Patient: sex M, age 75
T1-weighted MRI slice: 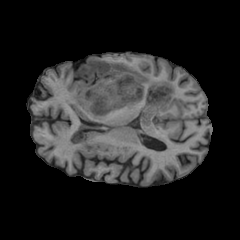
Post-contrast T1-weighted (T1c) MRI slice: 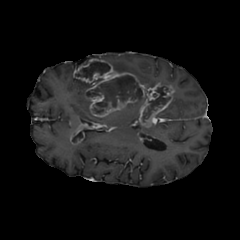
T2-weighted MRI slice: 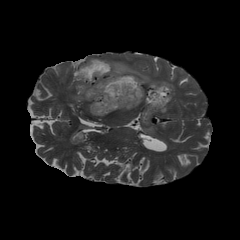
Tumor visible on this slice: yes
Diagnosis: Glioblastoma, IDH-wildtype
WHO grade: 4